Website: macys
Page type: customer-info-address
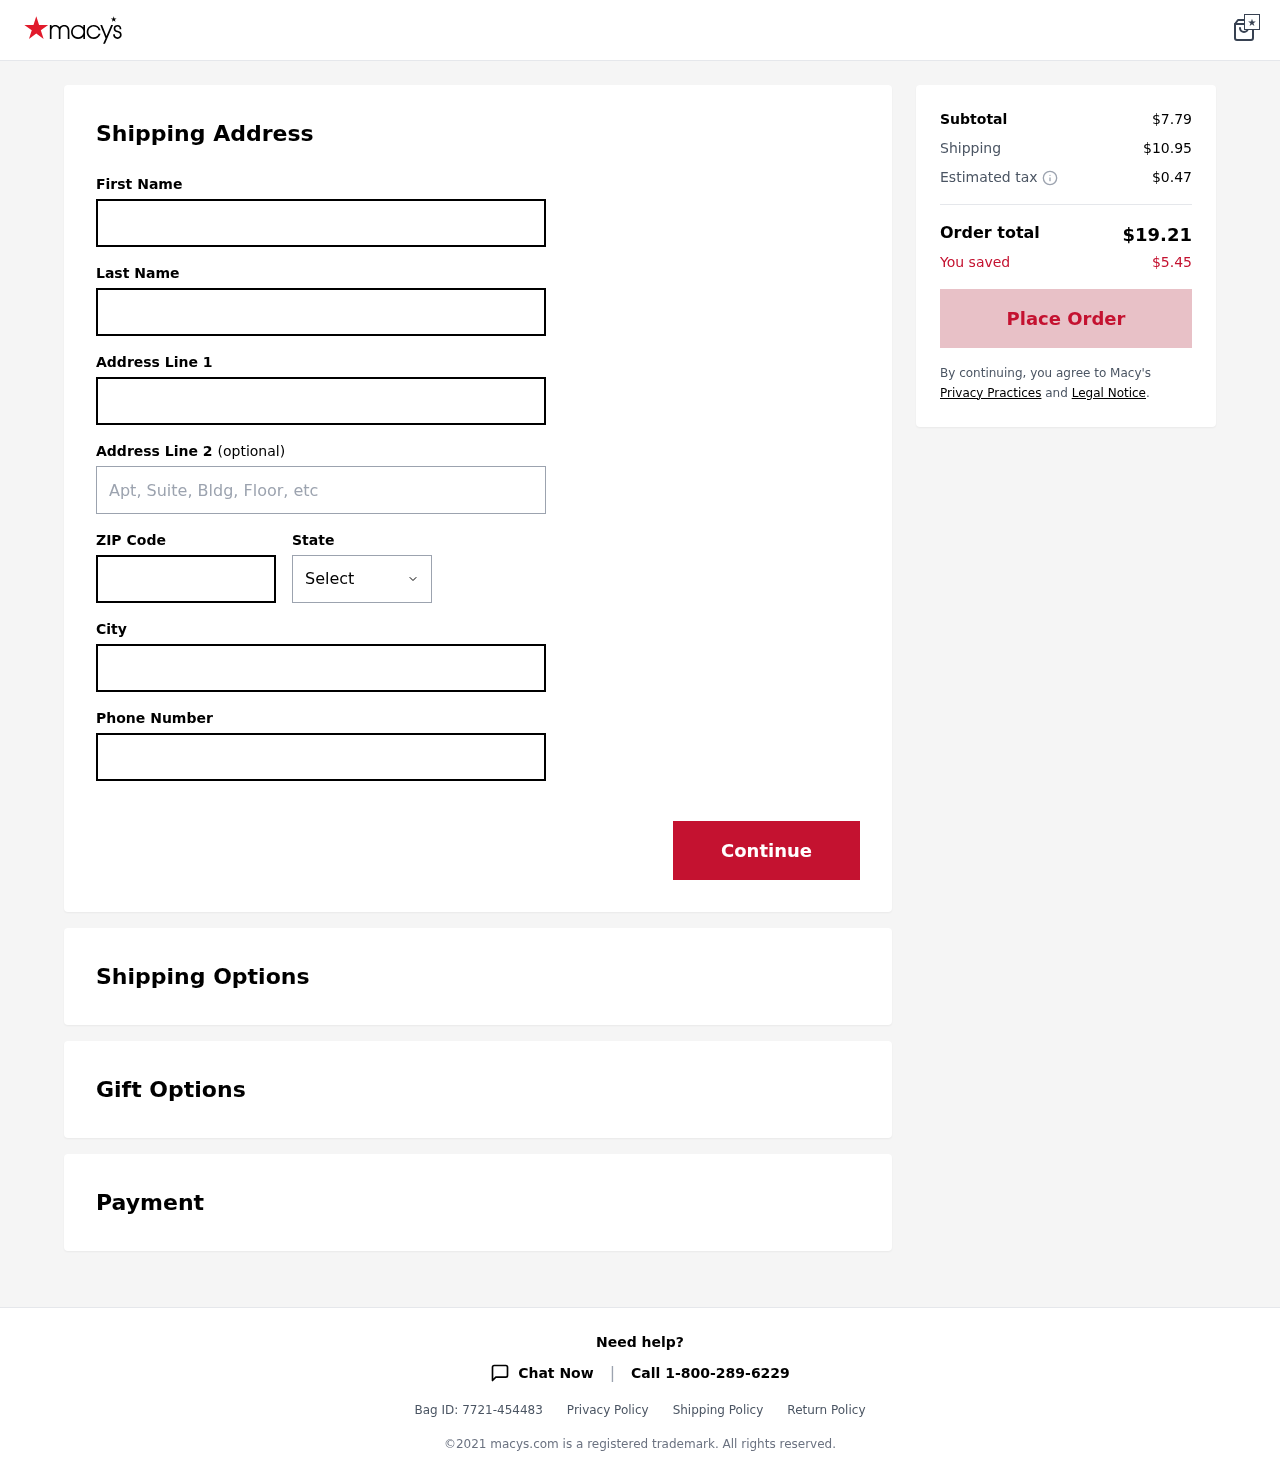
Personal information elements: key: PII_CITY
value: West Joshua
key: PII_FIRSTNAME
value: Melissa
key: PII_LASTNAME
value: Gregory
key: PII_PHONE
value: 8024850555
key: PII_POSTCODE
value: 83050
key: PII_STATE
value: PR
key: PII_STREET
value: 142 Wilson Ford
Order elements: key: ORDER_SUBTOTAL
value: $7.79
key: ORDER_SHIPPING_COST
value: $10.95
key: ORDER_TAX
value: $0.47
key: ORDER_TOTAL
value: $19.21
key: ORDER_SAVINGS
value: $5.45